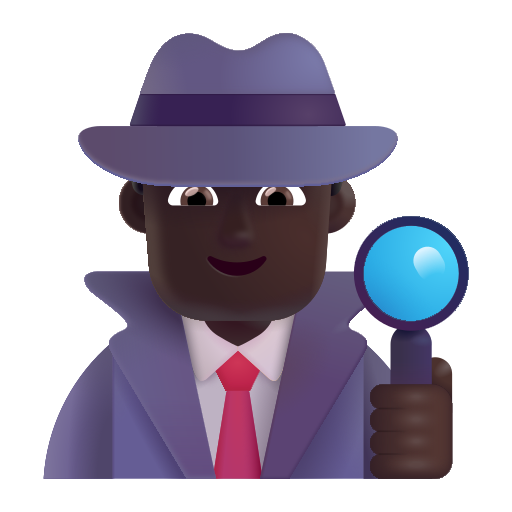
man detective color dark